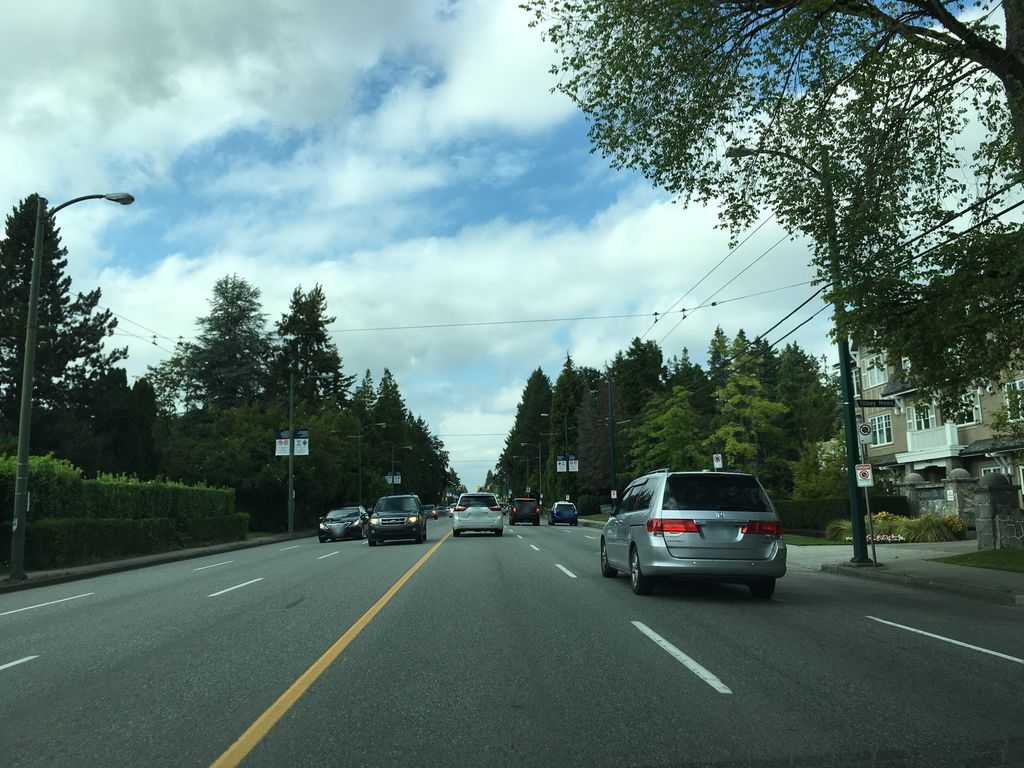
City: vancouver